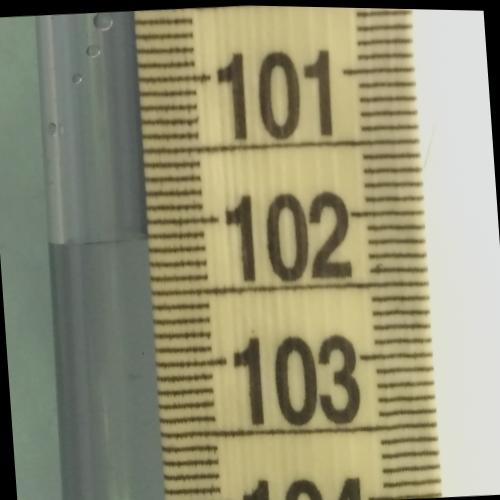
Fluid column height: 102.1 cm